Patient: sex F, age 57
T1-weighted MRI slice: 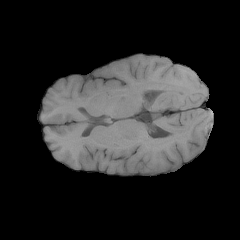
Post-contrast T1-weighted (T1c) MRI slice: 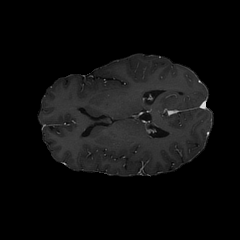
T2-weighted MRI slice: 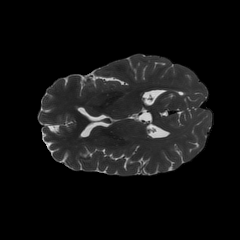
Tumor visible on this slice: no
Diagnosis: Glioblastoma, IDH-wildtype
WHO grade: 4